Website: lowes
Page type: customer-info-address
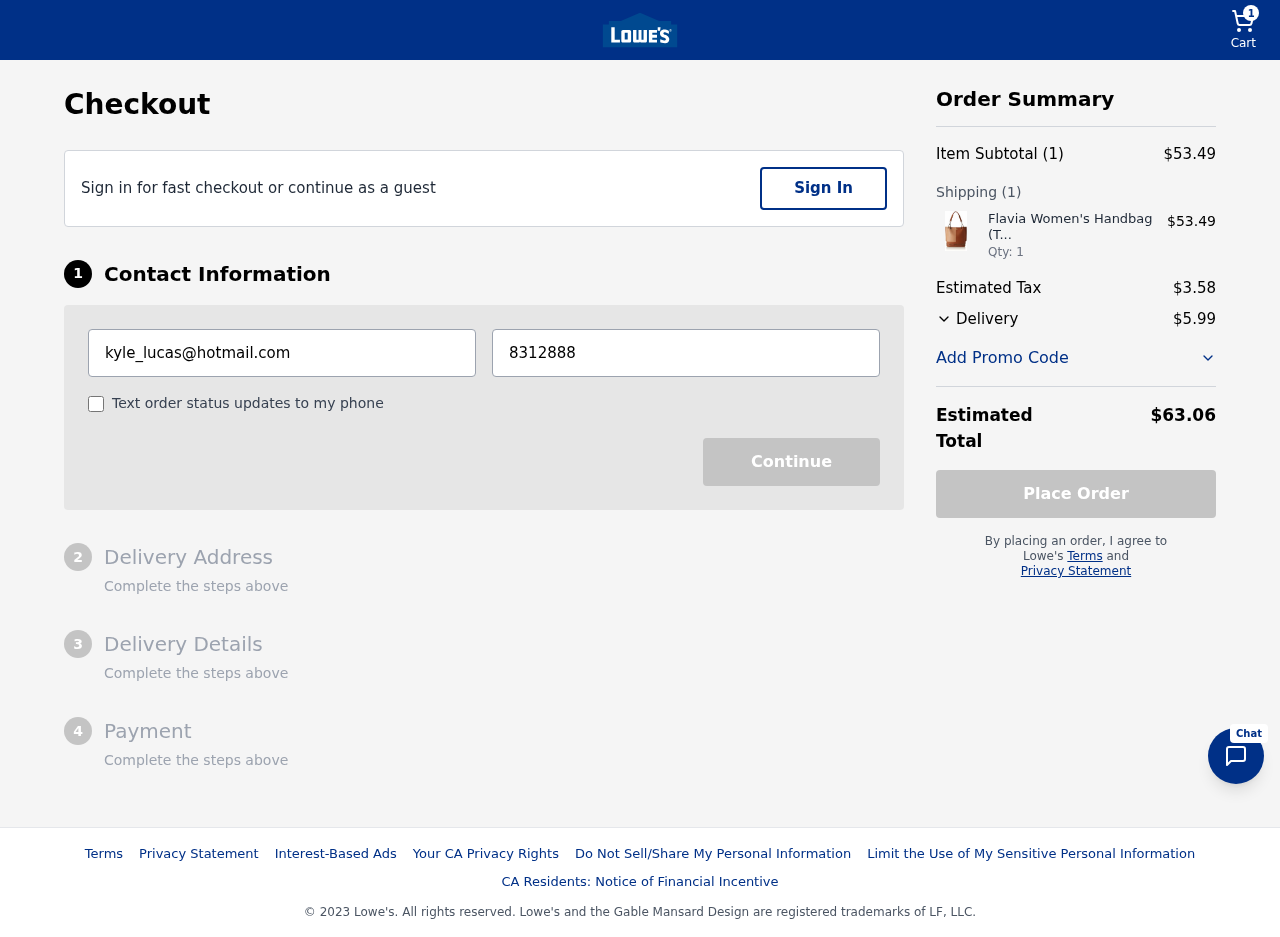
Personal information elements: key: PII_EMAIL
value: kyle_lucas@hotmail.com
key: PII_PHONE
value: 8312888113
Product elements: key: PRODUCT1_NAME
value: Flavia Women's Handbag (Tan)
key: PRODUCT1_PRICE
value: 53.49
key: PRODUCT1_QUANTITY
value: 1
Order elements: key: ORDER_NUM_ITEMS
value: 1
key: ORDER_SUBTOTAL
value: $53.49
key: ORDER_NUM_ITEMS2
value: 1
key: ORDER_TAX
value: $3.58
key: ORDER_SHIPPING_COST
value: $5.99
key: ORDER_TOTAL
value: $63.06